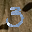
Label: 3